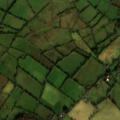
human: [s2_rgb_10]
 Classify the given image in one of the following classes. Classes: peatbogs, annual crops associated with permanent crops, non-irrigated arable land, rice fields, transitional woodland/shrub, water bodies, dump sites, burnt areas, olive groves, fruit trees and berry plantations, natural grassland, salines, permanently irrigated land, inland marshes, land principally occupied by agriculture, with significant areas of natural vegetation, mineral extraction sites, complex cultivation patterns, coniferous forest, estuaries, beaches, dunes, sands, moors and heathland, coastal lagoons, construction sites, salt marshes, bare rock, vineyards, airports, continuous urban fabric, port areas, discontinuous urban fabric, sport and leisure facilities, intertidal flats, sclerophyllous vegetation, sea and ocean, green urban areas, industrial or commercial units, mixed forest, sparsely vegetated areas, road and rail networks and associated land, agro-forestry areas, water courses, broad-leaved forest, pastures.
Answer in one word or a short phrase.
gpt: pastures